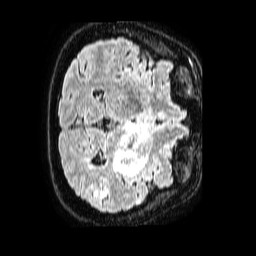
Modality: FLAIR
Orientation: axial
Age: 51
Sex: female
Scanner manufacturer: philips
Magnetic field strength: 1.5 T
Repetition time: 4.8 s
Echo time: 0.3 s